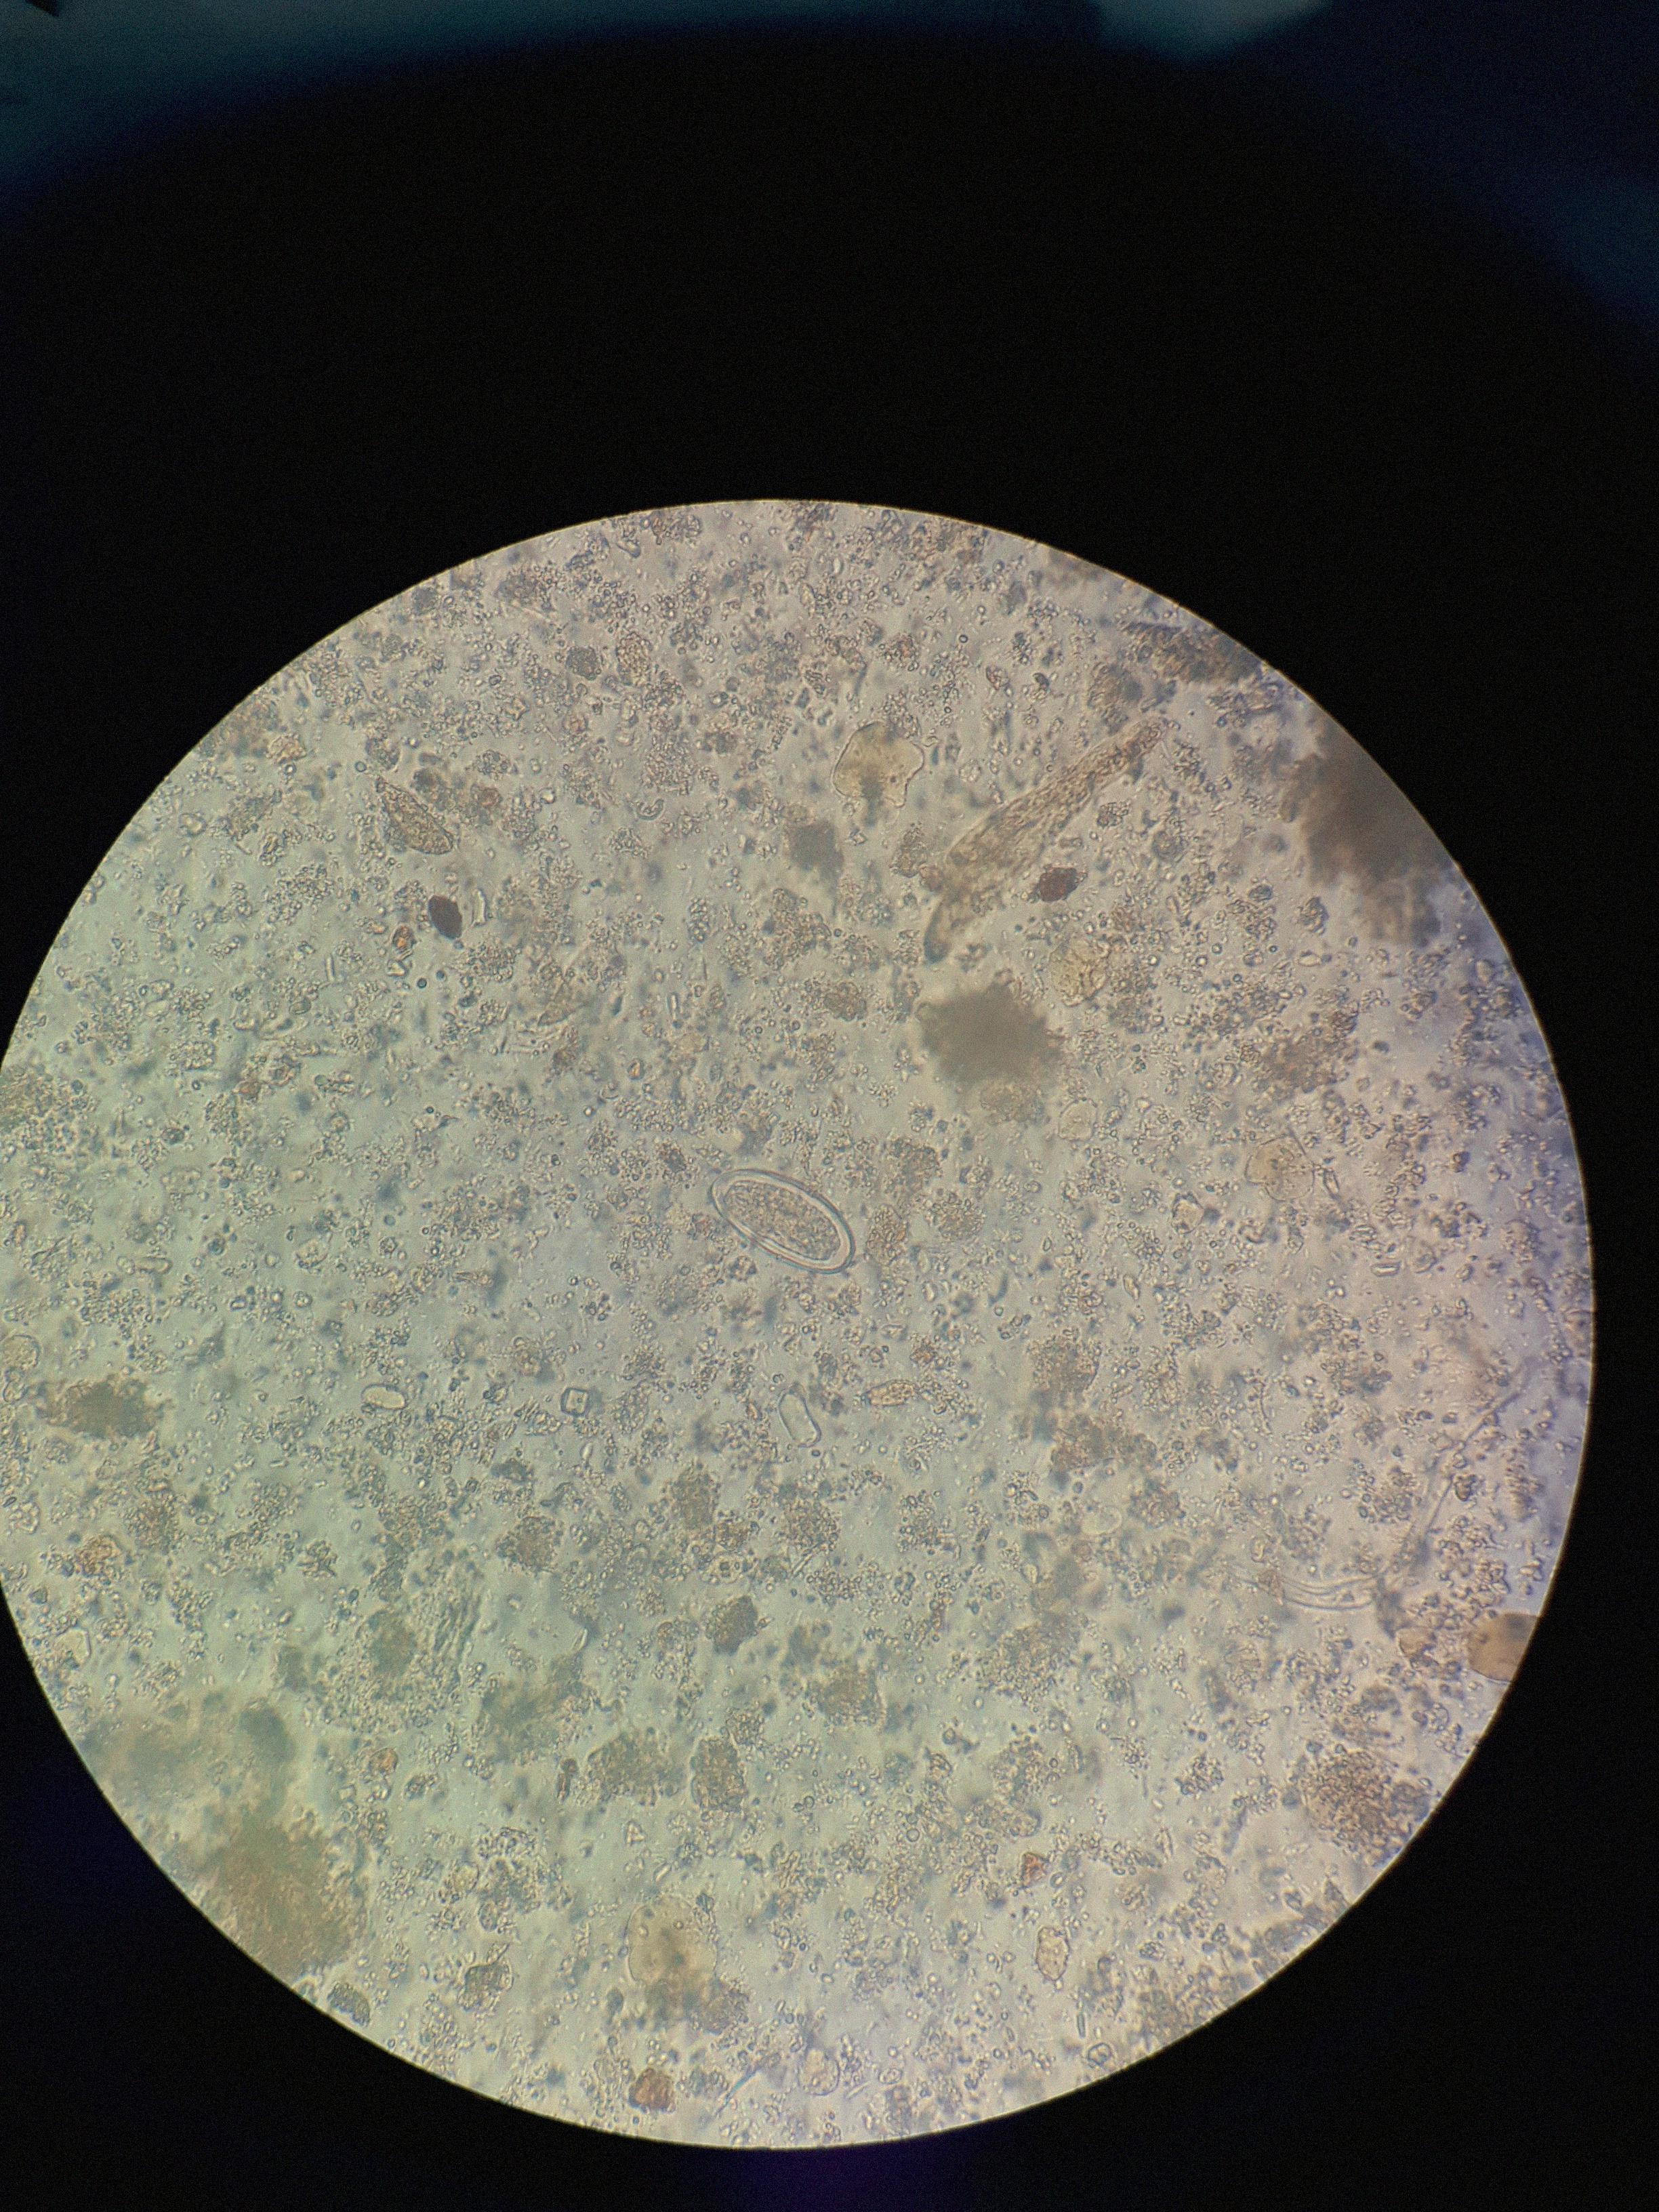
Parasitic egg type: Enterobius vermicularis